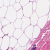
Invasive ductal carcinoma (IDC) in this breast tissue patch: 0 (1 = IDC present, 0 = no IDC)